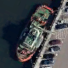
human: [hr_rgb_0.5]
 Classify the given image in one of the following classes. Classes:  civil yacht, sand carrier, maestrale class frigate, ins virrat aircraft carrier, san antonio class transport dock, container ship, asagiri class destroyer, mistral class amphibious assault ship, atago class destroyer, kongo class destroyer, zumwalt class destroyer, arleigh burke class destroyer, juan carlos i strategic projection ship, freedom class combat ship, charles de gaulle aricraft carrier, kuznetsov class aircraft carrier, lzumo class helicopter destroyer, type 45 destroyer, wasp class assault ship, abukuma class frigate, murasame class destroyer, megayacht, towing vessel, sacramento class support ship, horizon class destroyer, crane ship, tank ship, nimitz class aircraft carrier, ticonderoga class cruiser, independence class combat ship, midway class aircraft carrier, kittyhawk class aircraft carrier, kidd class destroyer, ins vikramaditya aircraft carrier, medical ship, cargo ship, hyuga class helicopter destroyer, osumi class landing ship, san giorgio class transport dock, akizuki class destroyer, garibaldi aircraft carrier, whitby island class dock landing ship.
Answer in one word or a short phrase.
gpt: Towing vessel